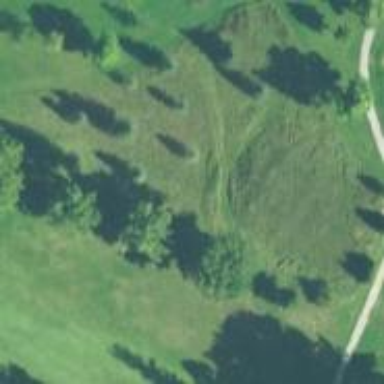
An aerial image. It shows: Golf rough area.